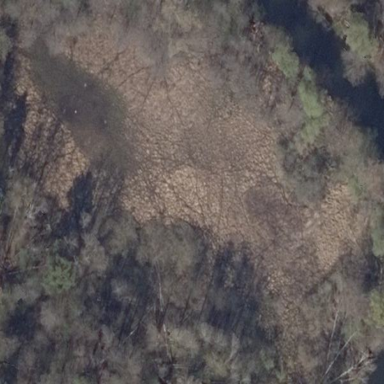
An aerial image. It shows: Reedbed in wetland area.